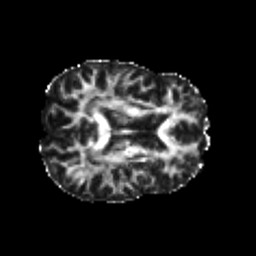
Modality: FA
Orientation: axial
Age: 26
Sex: male
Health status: healthy
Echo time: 0.074 s